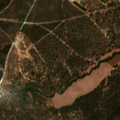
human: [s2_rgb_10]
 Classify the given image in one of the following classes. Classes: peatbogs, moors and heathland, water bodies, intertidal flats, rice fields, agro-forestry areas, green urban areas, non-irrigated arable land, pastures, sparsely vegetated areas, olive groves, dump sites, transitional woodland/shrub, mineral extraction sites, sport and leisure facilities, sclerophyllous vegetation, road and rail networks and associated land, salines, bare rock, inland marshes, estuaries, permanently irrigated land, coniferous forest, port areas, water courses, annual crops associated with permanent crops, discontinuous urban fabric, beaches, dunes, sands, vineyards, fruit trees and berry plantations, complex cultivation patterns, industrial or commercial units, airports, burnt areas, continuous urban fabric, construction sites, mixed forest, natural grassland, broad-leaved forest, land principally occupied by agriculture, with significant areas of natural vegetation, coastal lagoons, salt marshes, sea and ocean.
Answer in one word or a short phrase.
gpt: non-irrigated arable land, complex cultivation patterns, broad-leaved forest, mixed forest, transitional woodland/shrub